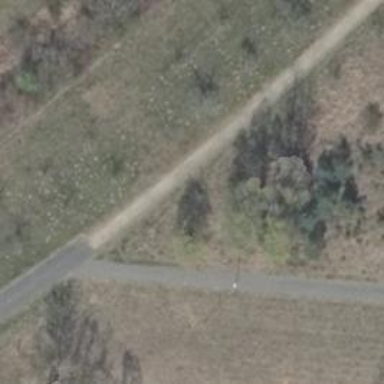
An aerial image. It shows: Gravel path.